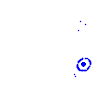
Particle: electron